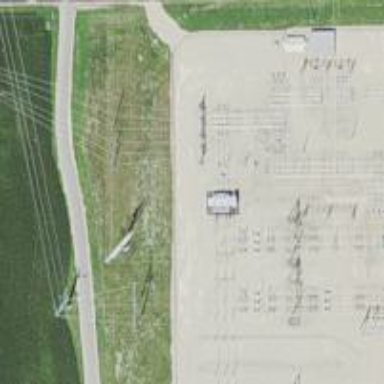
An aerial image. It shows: Switch used for power control.